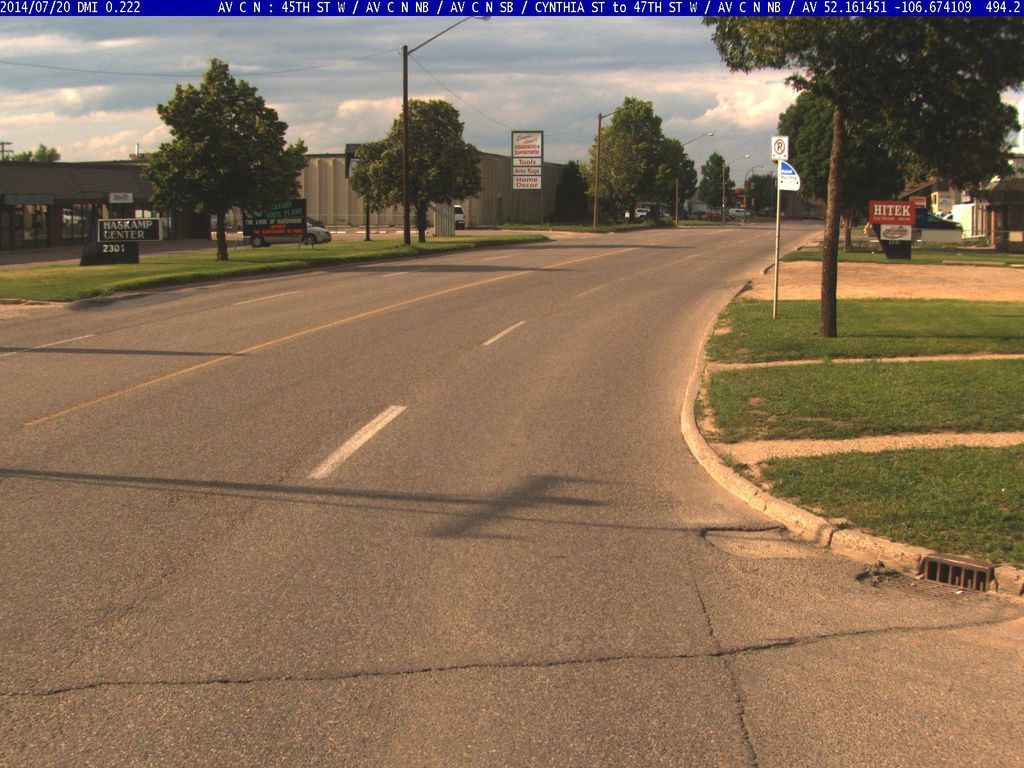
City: saskatoon